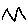
Label: zigzag